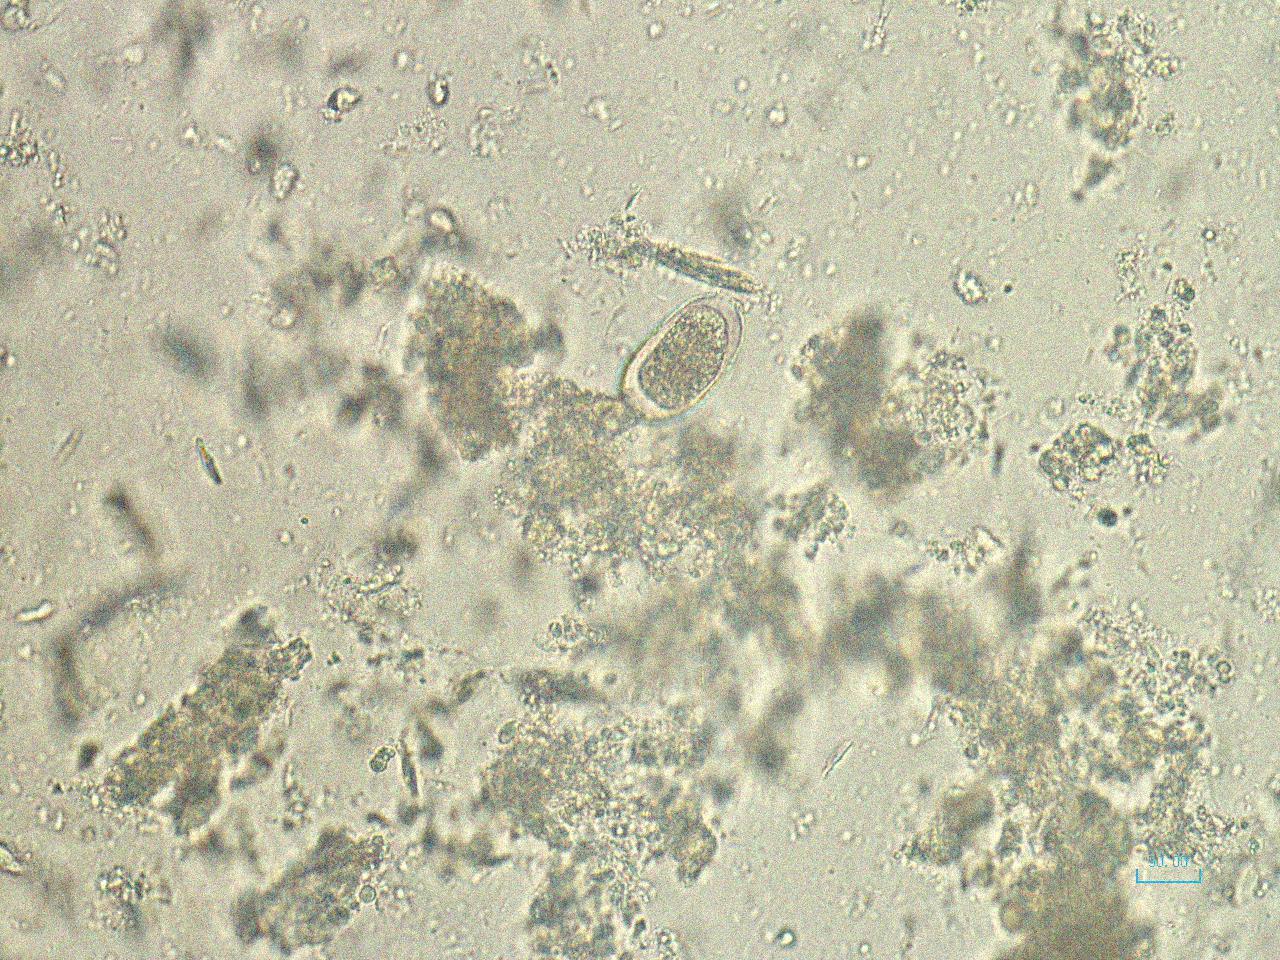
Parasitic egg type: Capillaria philippinensis